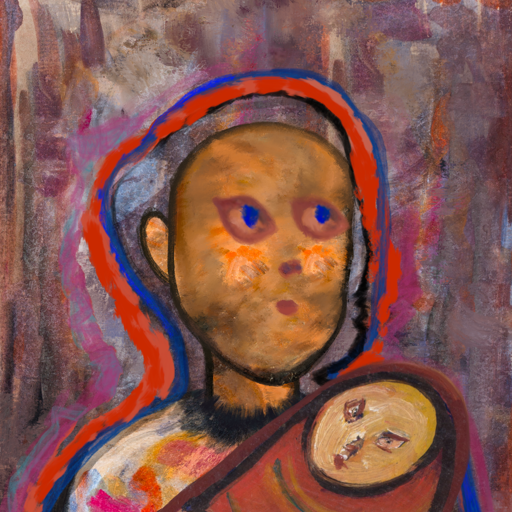
Background: Hypocrite, Head And Neck Side: Gypsy_Queen, Face Side: Mother_And_Son_Mother, Bust: Childish, Hair Side: Experience, Head Accessory: Blank, Second Necklace: Blank, Necklace: Blank, Baby: After_Raid_Baby